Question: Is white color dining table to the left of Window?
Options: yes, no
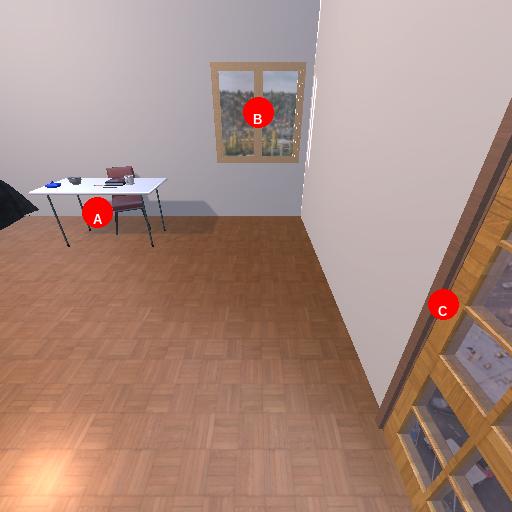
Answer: yes